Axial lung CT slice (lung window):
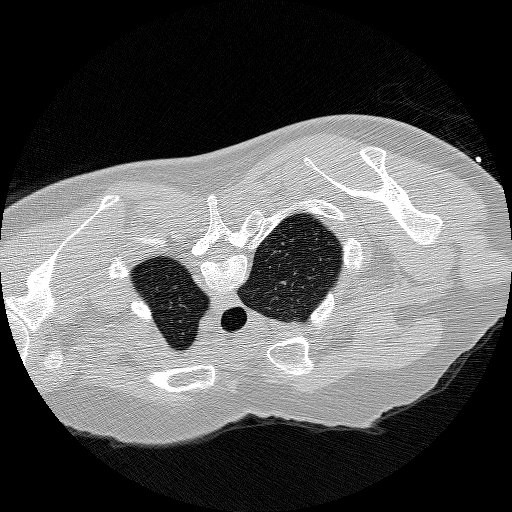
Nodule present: no